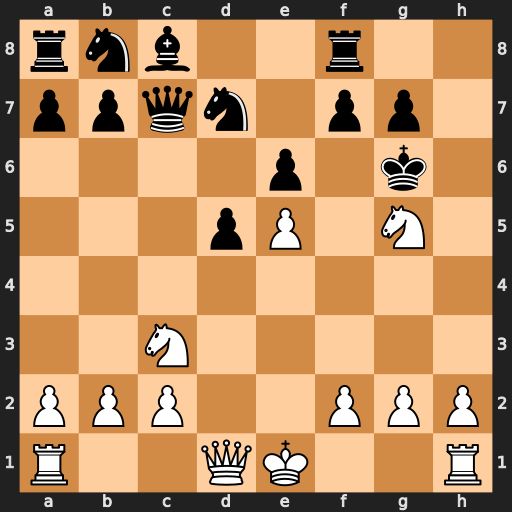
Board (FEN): rnb2r2/ppqn1pp1/4p1k1/3pP1N1/8/2N5/PPP2PPP/R2QK2R
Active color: w
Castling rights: KQ
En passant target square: -
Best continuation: Qd3+ f5 f4 Nxe5 Qg3